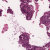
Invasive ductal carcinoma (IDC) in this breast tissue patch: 0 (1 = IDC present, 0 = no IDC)